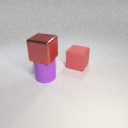
large red metal cube above large purple rubber cylinder